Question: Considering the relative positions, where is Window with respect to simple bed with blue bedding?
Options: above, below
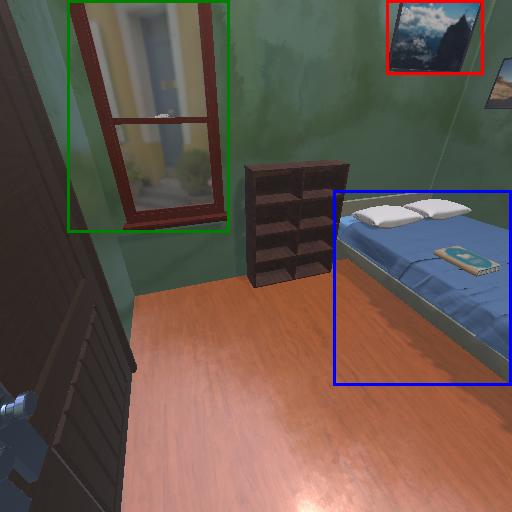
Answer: above